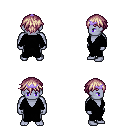
a pixel art fantasy rpg character, male body template, dark elf, purple skin, black robe, red pants, white blonde short bangs hairstyle, purple tiara, four views (front, back, left, right), 2x2 character sprite sheet, small pixel art, hard edges, no anti-aliasing